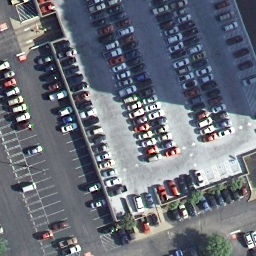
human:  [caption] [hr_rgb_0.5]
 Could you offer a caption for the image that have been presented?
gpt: Lots of cars parked neatly in the parking lot .

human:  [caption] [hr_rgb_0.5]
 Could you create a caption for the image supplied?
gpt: Lots of cars parked in lines in the parking lot .

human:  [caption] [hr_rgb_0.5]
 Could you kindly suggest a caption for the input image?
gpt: Many cars arranged neatly in the parking lot .

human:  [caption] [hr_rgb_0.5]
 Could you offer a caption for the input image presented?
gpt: It is a parking lot with many cars densely arranged .

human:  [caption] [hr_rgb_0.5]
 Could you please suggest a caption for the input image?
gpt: Many cars densely arranged in the parking lot .